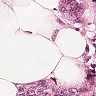
Metastatic tissue present: yes